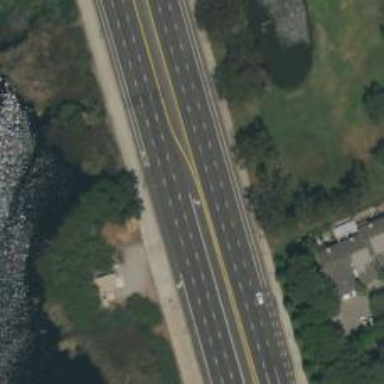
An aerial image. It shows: Trunk highway.